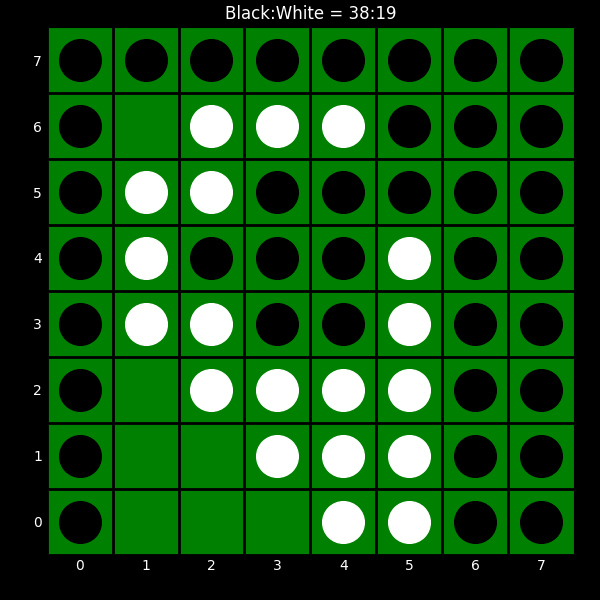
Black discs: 38
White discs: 19